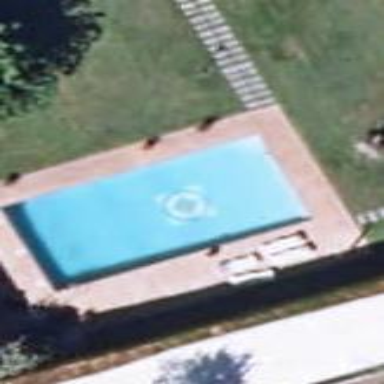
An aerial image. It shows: Swimming pool located in leisure land.